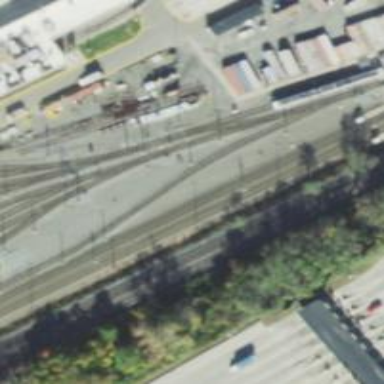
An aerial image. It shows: Light rail yard with electrified contact lines.